Field crop: maize
Growth stage: 2
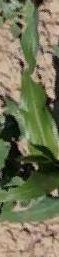
Species: maize